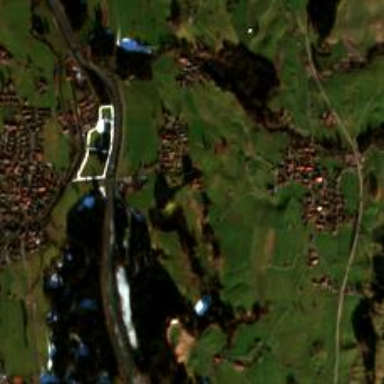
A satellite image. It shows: Small settlement known as hamlet.